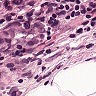
Metastatic tissue present: yes